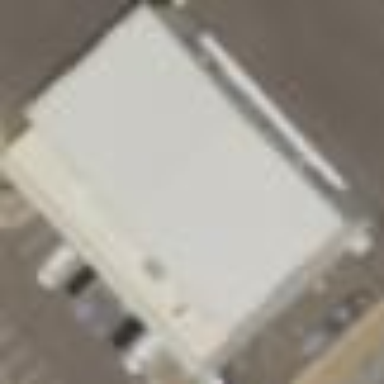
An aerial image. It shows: Hangar located at airport.